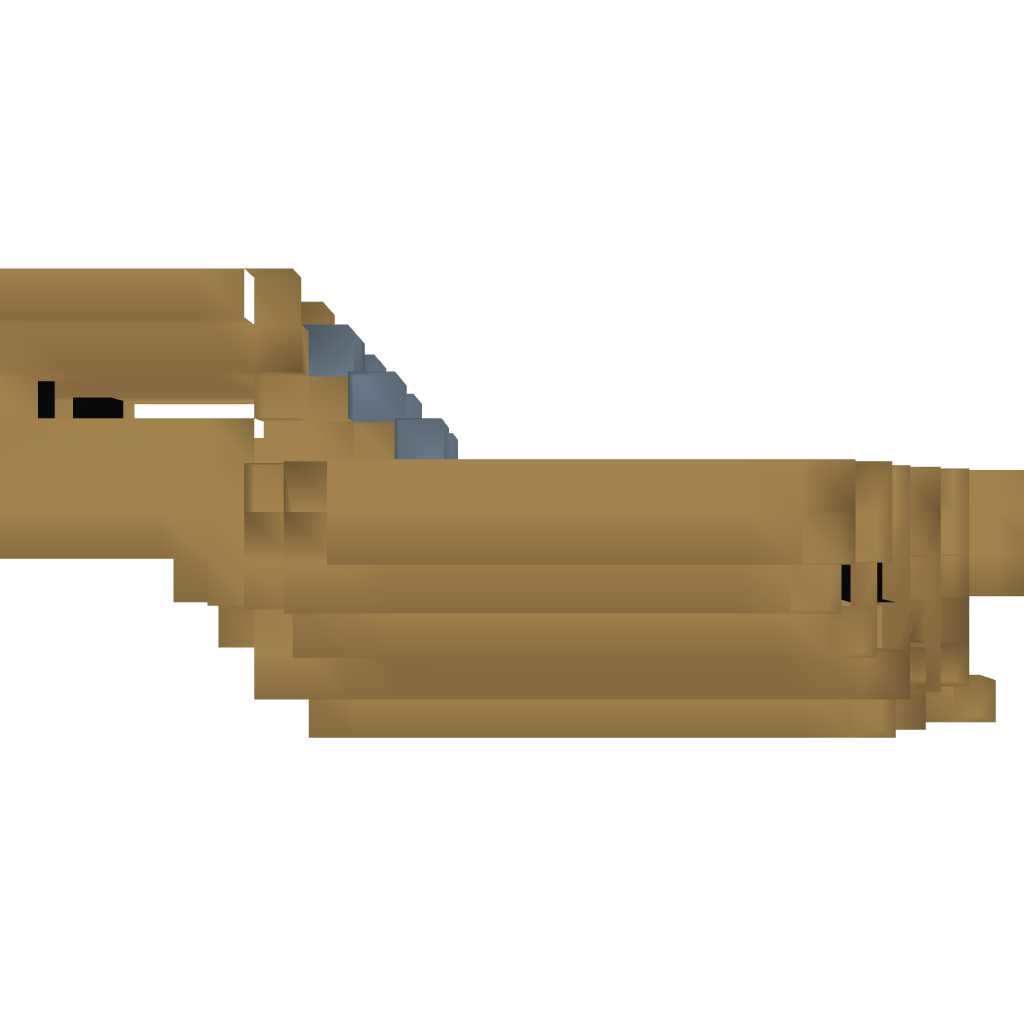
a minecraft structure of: Pirate Boat